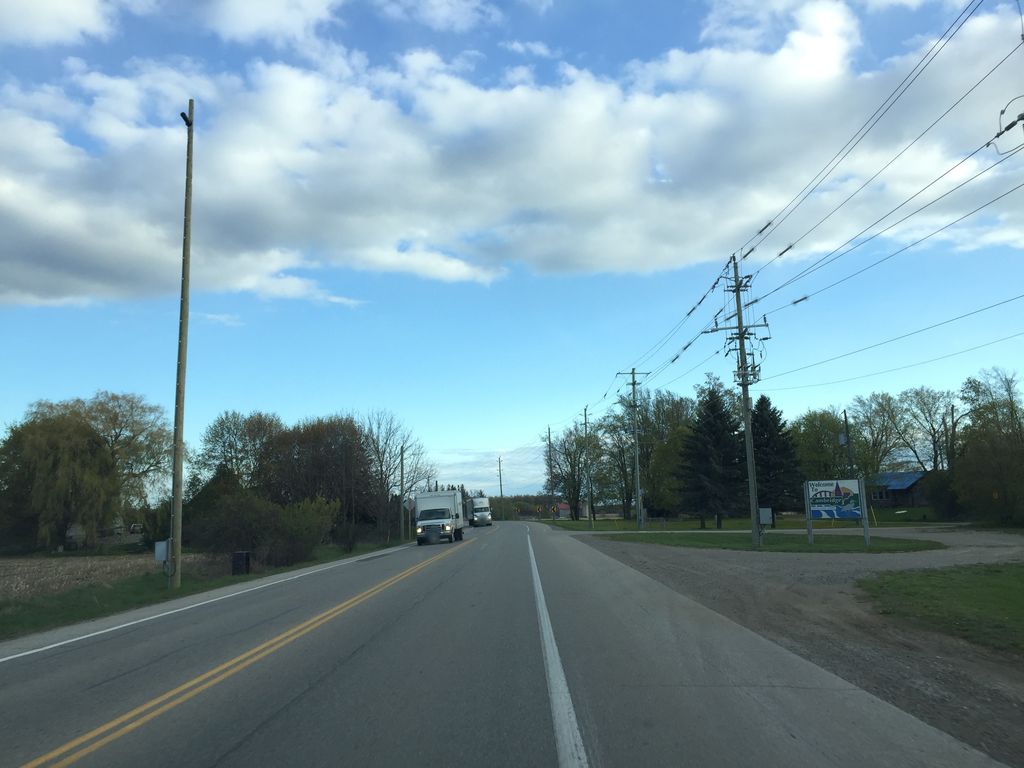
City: kitchener-waterloo